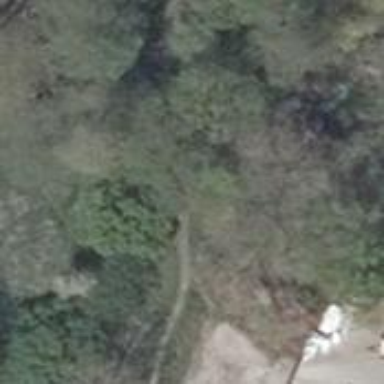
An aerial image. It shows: Ground path.